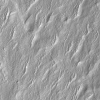
Atmospheric dust classification: not_dusty